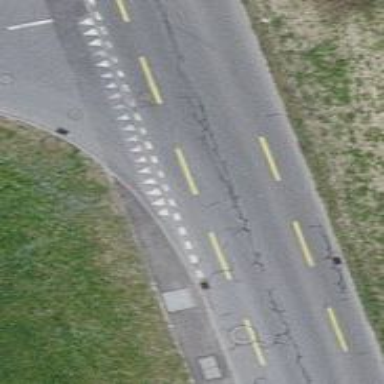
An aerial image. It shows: Kerb barrier.